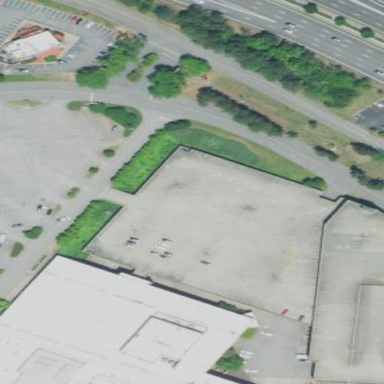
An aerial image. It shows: Multi-storey parking building with asphalt surface.